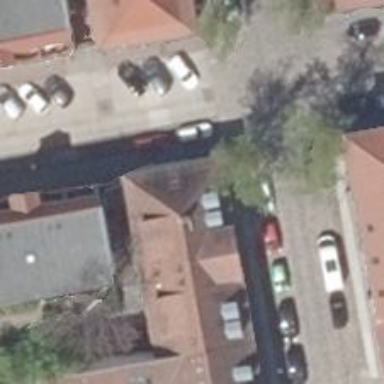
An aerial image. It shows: Cafe.